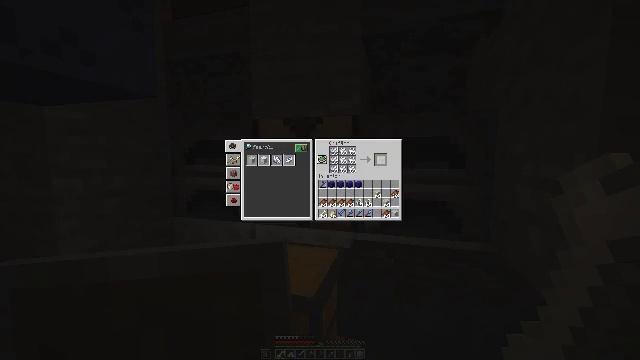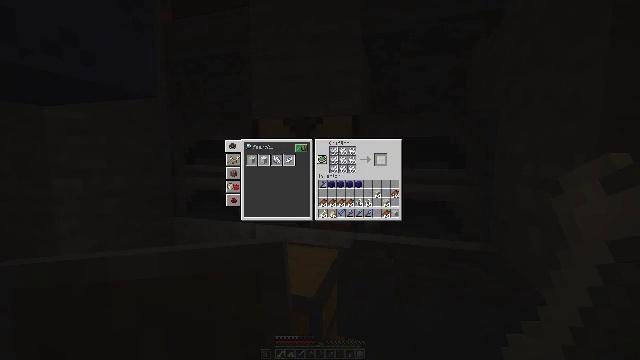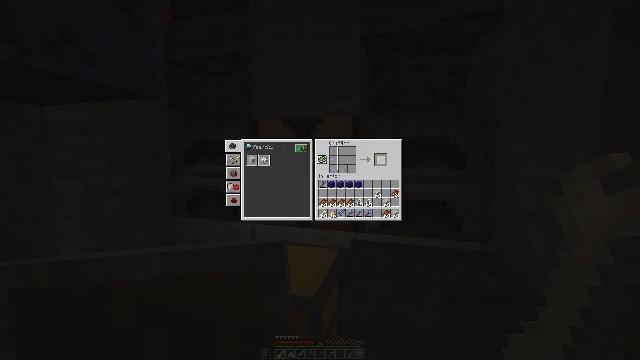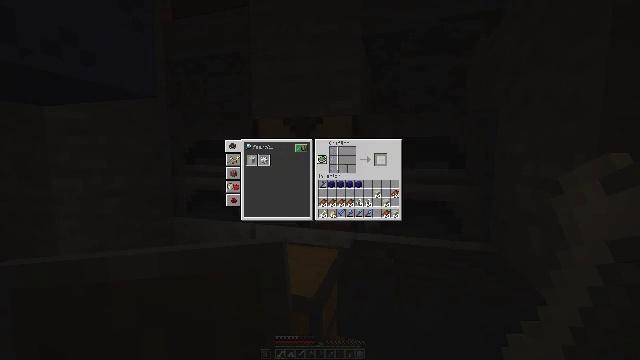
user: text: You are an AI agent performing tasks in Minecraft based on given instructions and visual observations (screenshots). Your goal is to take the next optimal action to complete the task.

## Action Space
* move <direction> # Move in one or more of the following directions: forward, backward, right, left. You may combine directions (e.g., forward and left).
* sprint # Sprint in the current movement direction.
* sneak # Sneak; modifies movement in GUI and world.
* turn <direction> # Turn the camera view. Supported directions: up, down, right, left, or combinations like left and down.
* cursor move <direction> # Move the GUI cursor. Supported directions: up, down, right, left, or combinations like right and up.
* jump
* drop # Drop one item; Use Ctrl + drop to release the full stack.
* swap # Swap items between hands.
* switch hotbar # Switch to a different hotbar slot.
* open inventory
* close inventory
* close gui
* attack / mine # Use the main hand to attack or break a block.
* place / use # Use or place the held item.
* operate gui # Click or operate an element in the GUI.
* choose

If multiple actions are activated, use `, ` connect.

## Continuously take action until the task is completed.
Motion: motion action
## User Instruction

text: Form a bone block from bones in the crafting table.
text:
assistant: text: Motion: sneak, attack / mine
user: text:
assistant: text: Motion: sneak, turn left
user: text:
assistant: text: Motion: sneak
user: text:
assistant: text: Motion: no_op